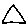
Label: triangle